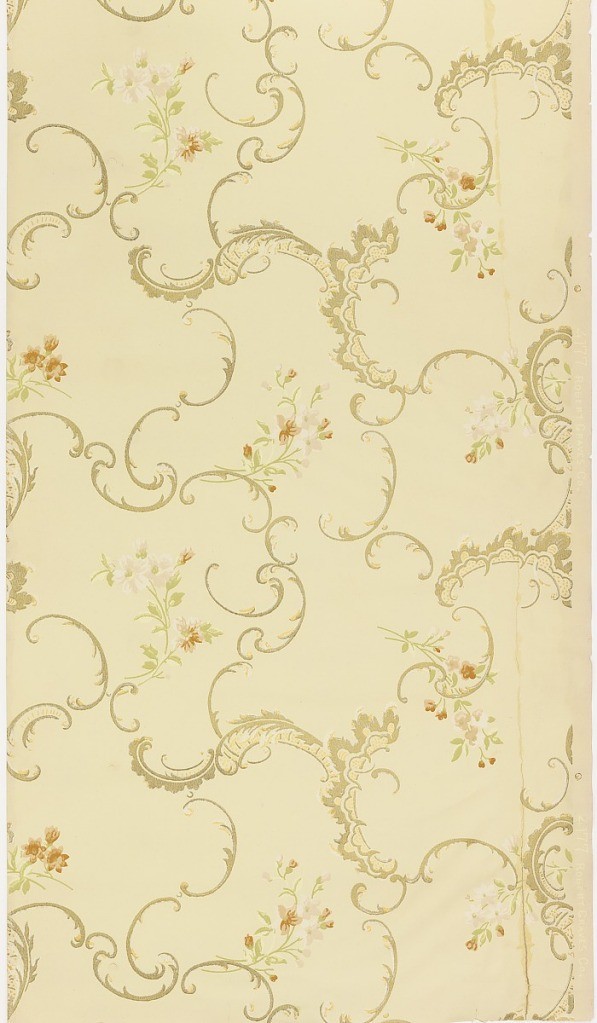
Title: Ceiling paper
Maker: Robert Graves Co., New York, New York
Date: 1905–1915
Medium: Machine-printed paper, liquid mica
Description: In Rococo style, seemingly random arrangement of scrolls and floral sprigs. Printed in colors on tan ground.